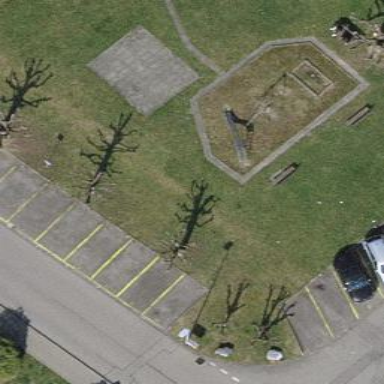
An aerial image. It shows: Playground area for leisure land.